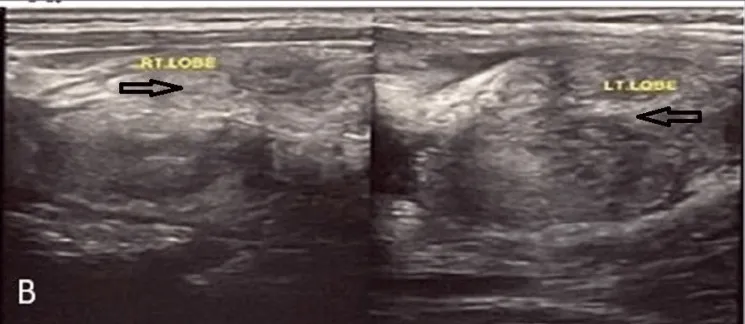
Ultrasonographic images of thyroid lobes. A and B: Enlarged isthmus, right and left lobe of the thyroid gland with coarse heterogeneous echo texture.
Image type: radiology (ultrasound)